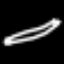
Label: pencil